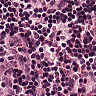
Metastatic tissue present: no